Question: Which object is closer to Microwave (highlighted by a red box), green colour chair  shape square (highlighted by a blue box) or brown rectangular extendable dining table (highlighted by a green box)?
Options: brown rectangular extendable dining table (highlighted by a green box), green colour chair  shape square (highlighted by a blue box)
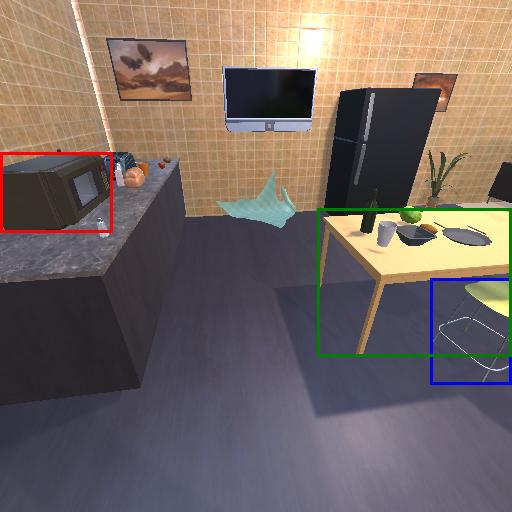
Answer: brown rectangular extendable dining table (highlighted by a green box)